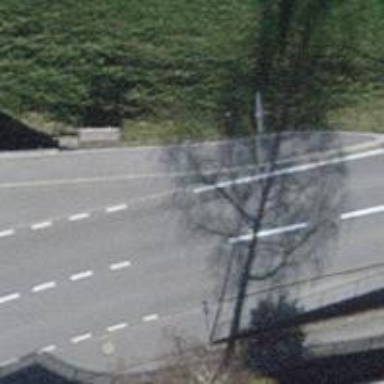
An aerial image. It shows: Secondary road with asphalt surface.